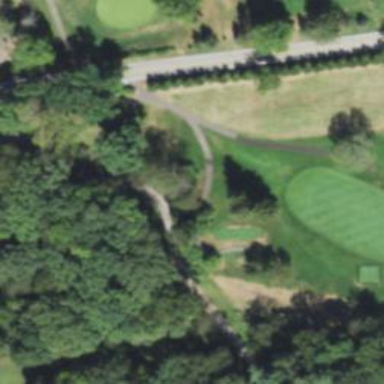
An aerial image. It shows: Path used for both walking and golf.